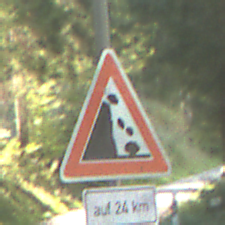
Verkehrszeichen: SteinschlagLinks
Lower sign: LaengeEinerStrecke6
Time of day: MorningAfternoon
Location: Outdoor (Nature)
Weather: Clear
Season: NotSpecified
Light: Natural